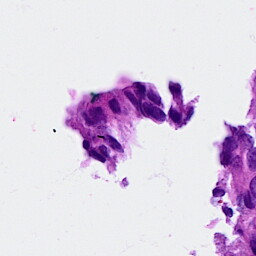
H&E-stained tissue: Breast